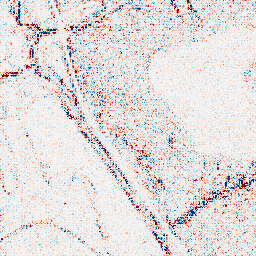
Category: wavelet
Decomposition family: wavelet_reverse_biorthogonal
Decomposition parameters: wavelet: rbio1.3
level: 1
Upsampling method: lanczos
Upsampling parameters: scale: 8
Upsampling scale: 8